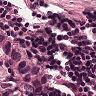
Metastatic tissue present: yes